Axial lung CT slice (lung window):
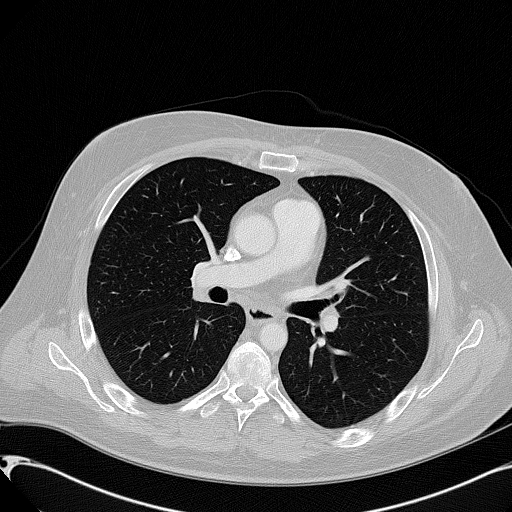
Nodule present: no